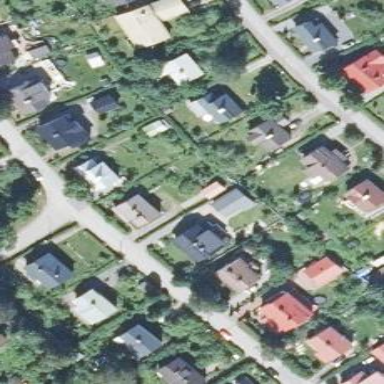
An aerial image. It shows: Residential area.